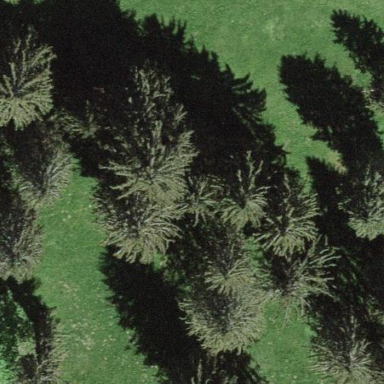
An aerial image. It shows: Serene woodland landscape.